Aerial crown-view tile of a tropical tree (Barro Colorado Island, Panama), acquired 20241216:
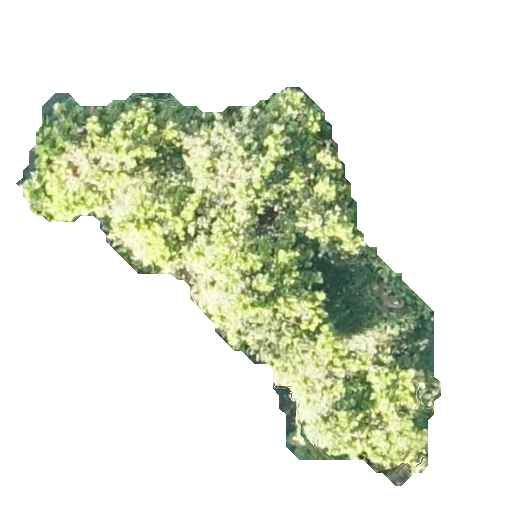
Species: Anacardium excelsum
GBIF accepted scientific name: Anacardium excelsum
Crown area: 122.298 m²